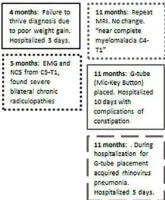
Timeline of medical care required from birth to enrollment in ABRT (38 months).
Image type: chart (chart)